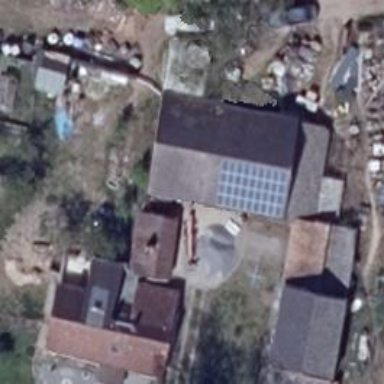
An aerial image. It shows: Solar photovoltaic panel generating electricity through small installation.